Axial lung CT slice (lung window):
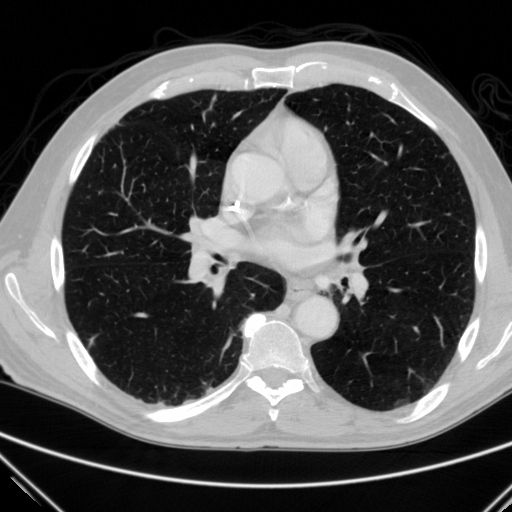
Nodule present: no